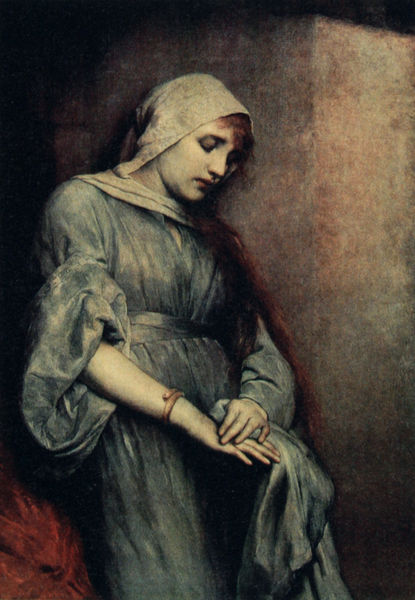
Titel: Lady Macbeth
Künstler: Gabriel von Max
Standort: Sankt Petersburg
Institution: Eremitage
Schlagwörter: blau, dunkel, gemälde, hand, haut, schatten, finger, frankreich, frau, haar, hell, kleid, licht, mund, nase, gürtel, rot, tuch, haube, malerei, jung, arm, augen, band, blass, gesicht, samt, ärmel, hals, hände, portrait, porträt, sonne, gewand, haare, genre, magd, ecke, italien, mauer, tag, kopftuch, ernst, angelehnt, lichteinfall, schlange, armreif, hochkant, maria, komplementärkontrast, rotes haar, muttergottes, langes haar, vlick